Current action and preconditions to check: trajectory_clear

Your task: For each precondition in the list above, predict whether it will hold at this action.

Consider the current scene as observed from the mobile robot's camera, and analyze the predicted future states of all dynamic agents (e.g., people, animals, vehicles, or any moving entities) within the NEXT SECOND.

IMPORTANT: Only answer "very likely" if you are absolutely certain—based on strong, clear evidence—that a dynamic agent will violate the precondition in the predicted future state. Do NOT answer "very likely" for unlikely, ambiguous, or low-probability risks.

Ask yourself for each precondition: Is there a high probability, with clear and convincing evidence, that the predicted future states of any dynamic agent will interfere with the predicted future state of the currently executing action within the NEXT SECOND, causing that precondition to fail?

Assess the risk level based on these predictions. Use "likely" or "very likely" if motions create a clear risk of interference.

Use "neutral" or "improbable" if agents are nearby but their predicted paths are clearly diverging or non-conflicting.

Failure Risk Categories: "very improbable", "improbable", "neutral", "likely", "very likely"

Answer Format: Output ONLY the probability_of_failure value from these categories: "very improbable", "improbable", "neutral", "likely", "very likely"

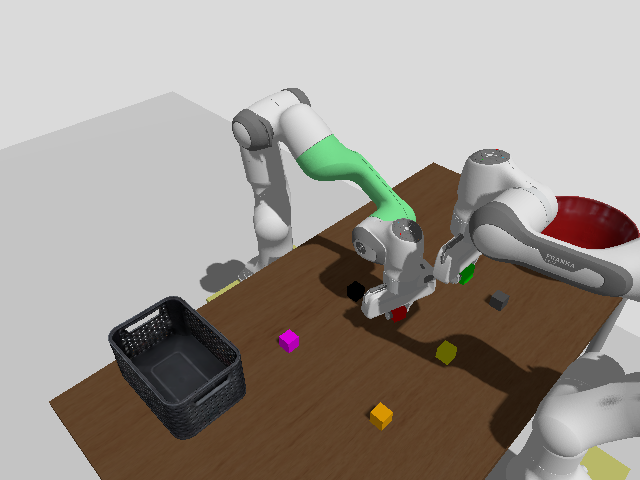

Answer: improbable